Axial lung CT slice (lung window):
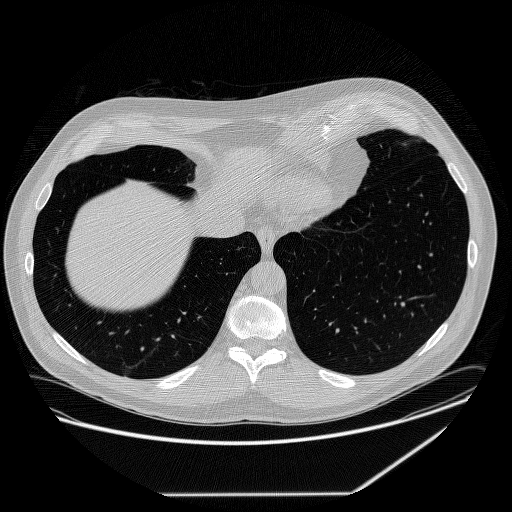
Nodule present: no